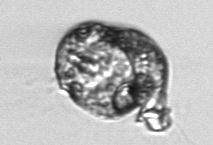
Label: Proterythropsis